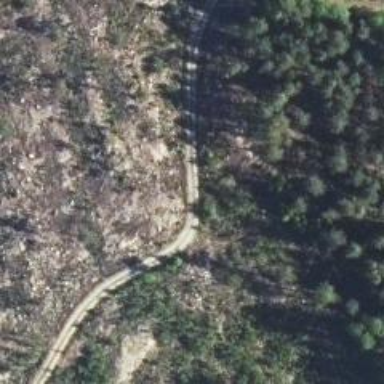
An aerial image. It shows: Track road with grade3 tracktype.